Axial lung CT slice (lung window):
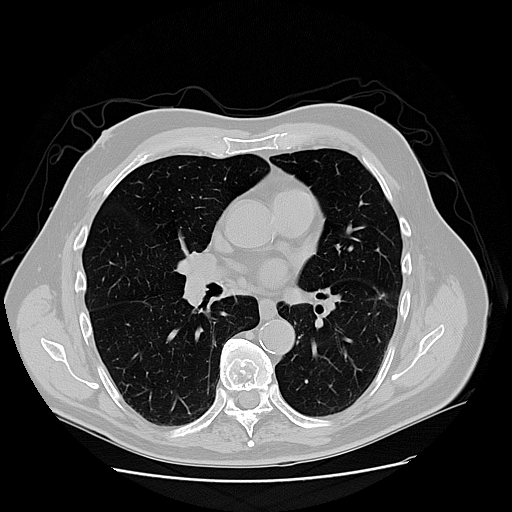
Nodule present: no